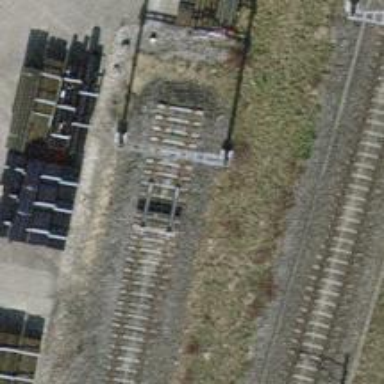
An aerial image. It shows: Rail yard with electrified contact lines for the railway.